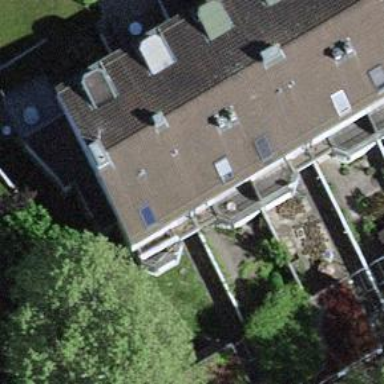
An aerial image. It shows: Terrace building.